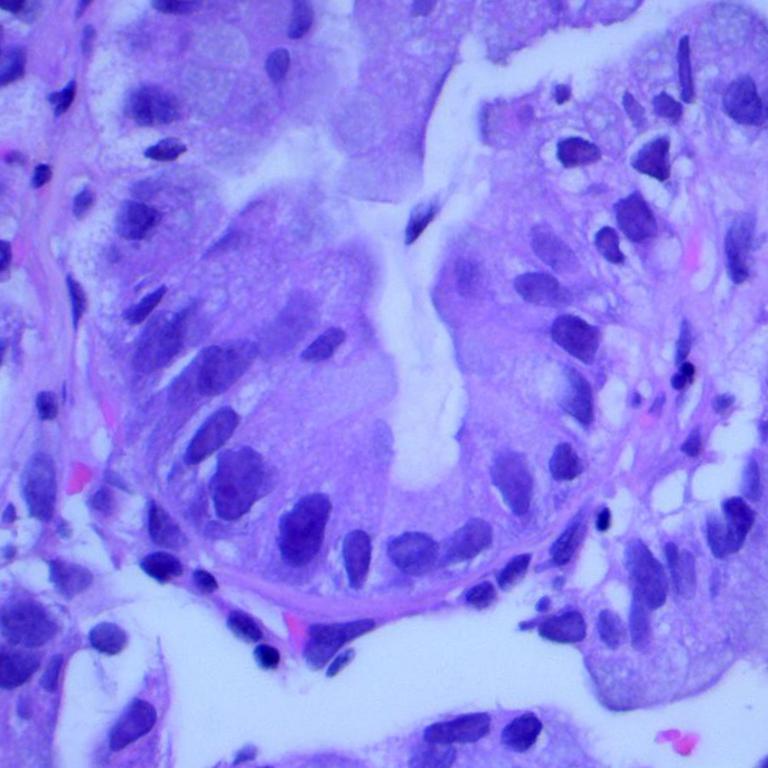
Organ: lung
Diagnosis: adenocarcinomas